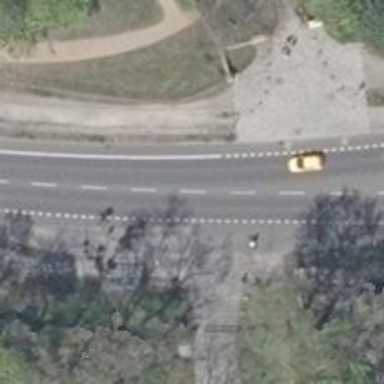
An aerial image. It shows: Primary highway with asphalt surface. There are sidewalks on both sides and exclusive cycle lanes in both directions.